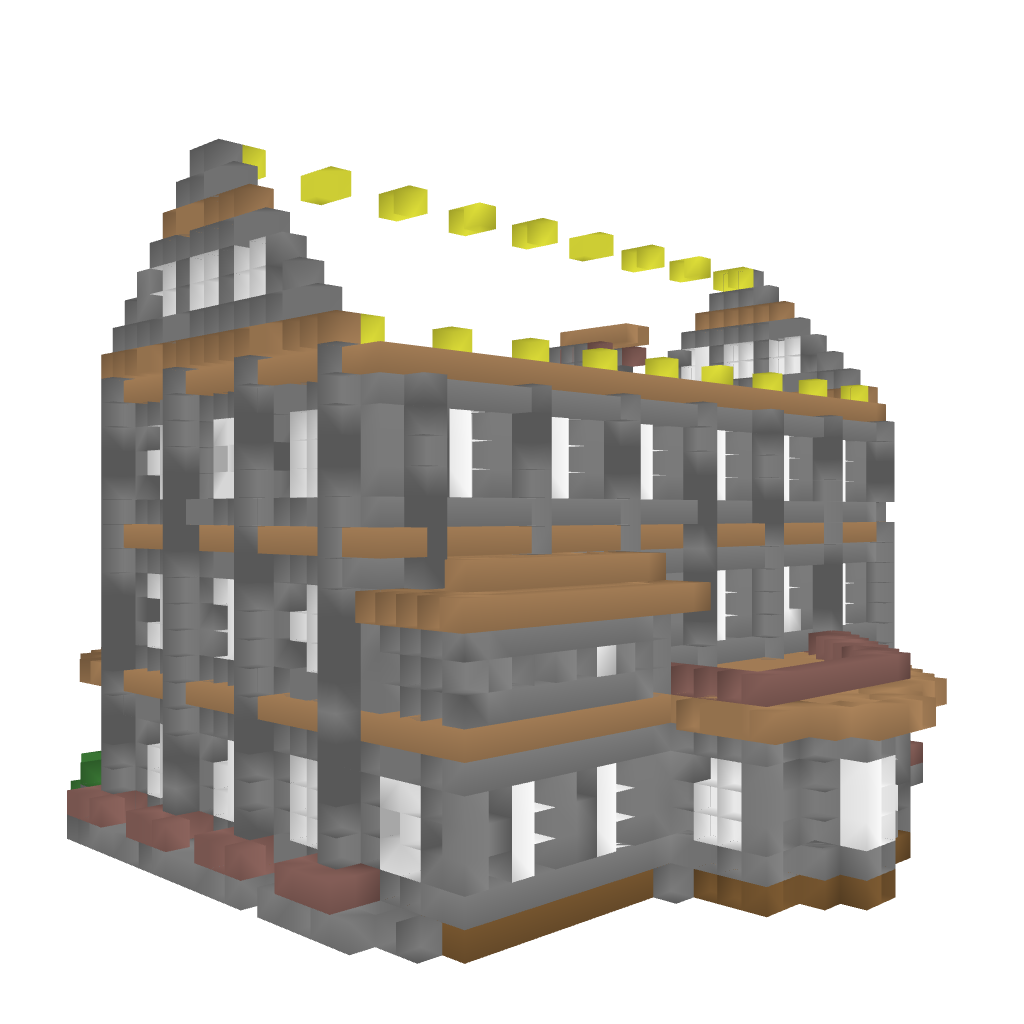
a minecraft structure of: Halloween Mansion 1.7.x (house only) good quality